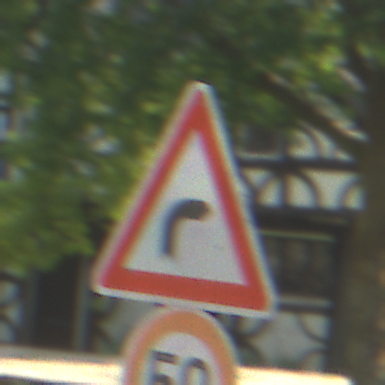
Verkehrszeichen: KurveRechts
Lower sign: Geschwindigkeit50
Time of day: MorningAfternoon
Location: Outdoor (Urban)
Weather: PartlyCloudy
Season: NotSpecified
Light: Natural